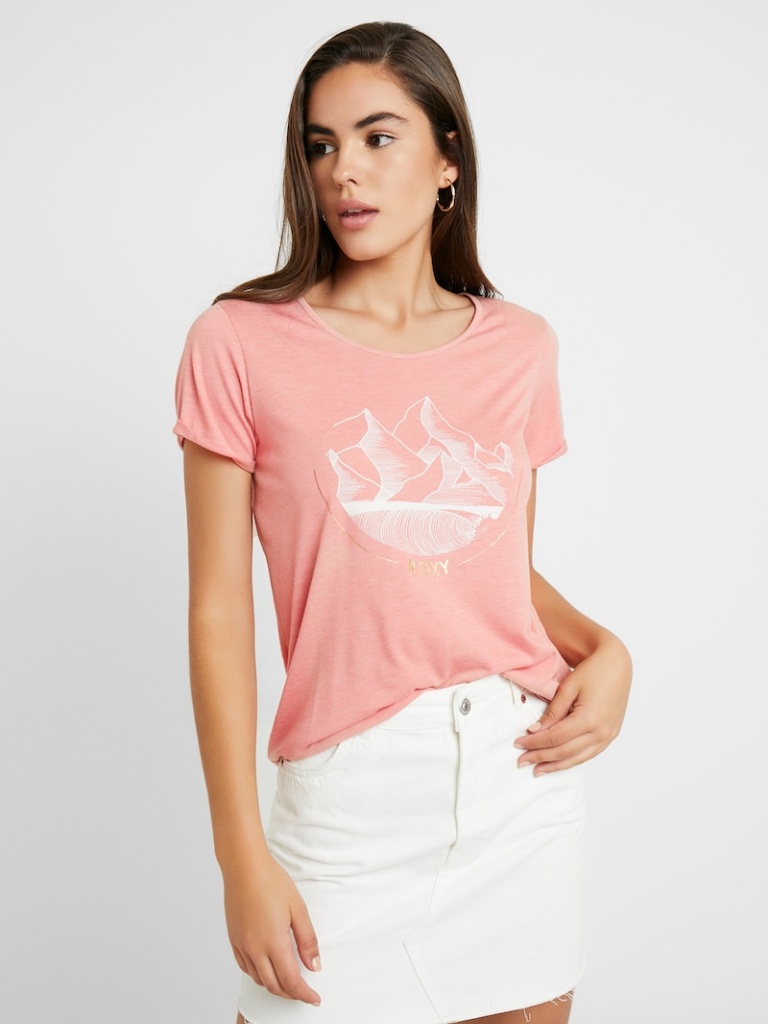
cotton relaxed short sleeve hip length French Tucked crew t-shirt